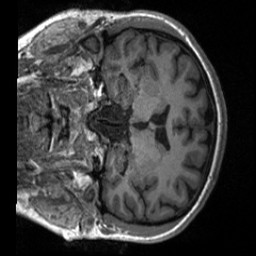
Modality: T1w
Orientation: coronal
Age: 25
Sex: female
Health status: healthy
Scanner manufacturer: siemens
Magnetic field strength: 3 T
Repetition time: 2 s
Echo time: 0.00232 s